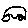
Label: car